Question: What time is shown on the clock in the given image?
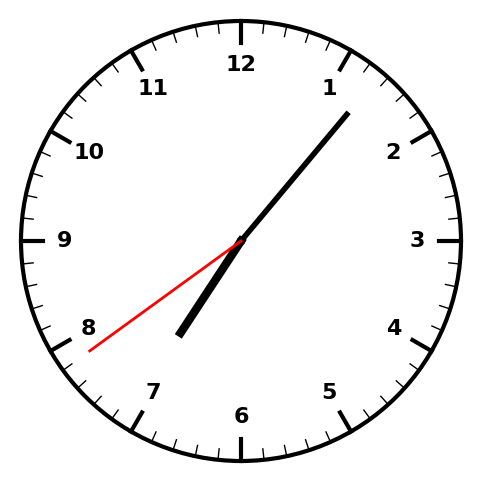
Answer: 07:06:39